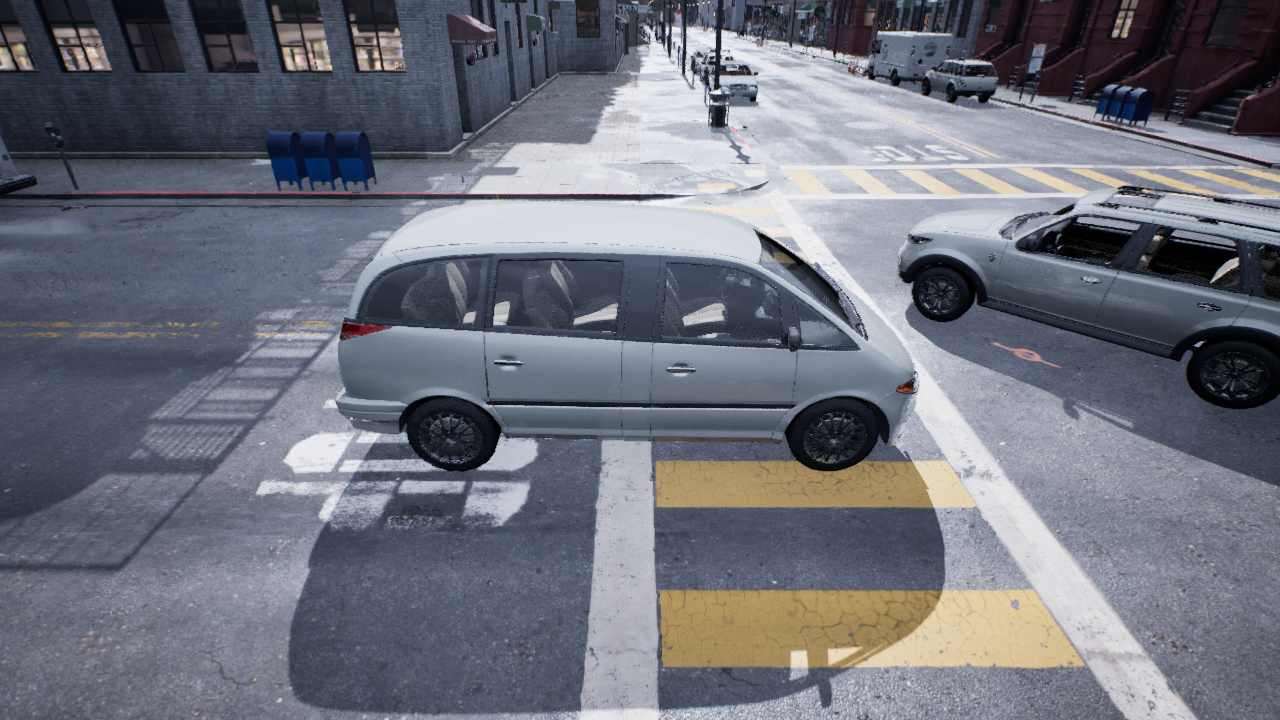
Venue: residential
Lighting: overcast
Vehicle rig: minivan